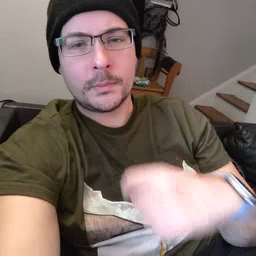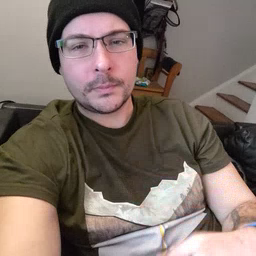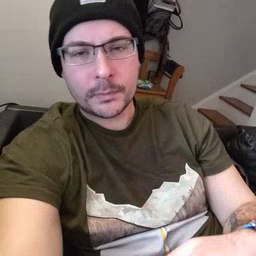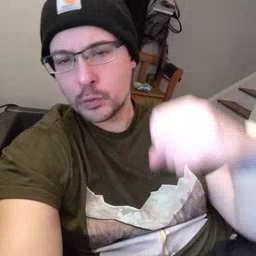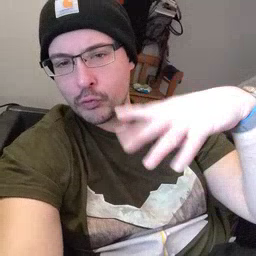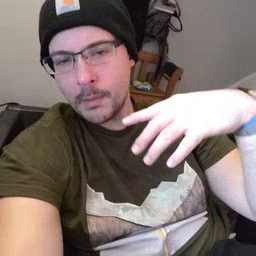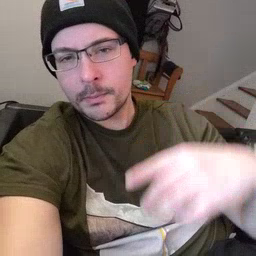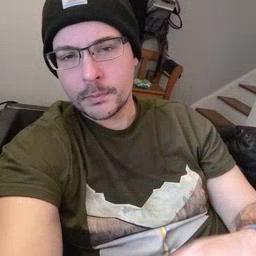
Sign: drop